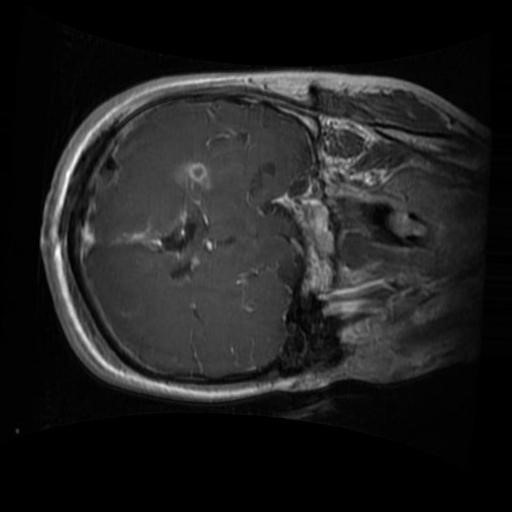
Label: brain_glioma